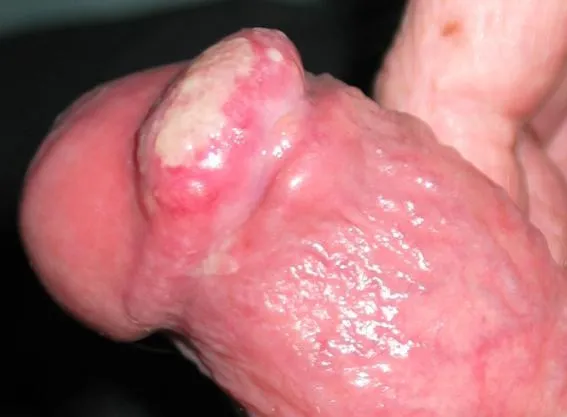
Appearance of the metastatic swelling at the corona glandis with erythema and erosion of the glans.
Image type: radiology (ct)